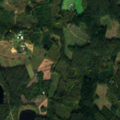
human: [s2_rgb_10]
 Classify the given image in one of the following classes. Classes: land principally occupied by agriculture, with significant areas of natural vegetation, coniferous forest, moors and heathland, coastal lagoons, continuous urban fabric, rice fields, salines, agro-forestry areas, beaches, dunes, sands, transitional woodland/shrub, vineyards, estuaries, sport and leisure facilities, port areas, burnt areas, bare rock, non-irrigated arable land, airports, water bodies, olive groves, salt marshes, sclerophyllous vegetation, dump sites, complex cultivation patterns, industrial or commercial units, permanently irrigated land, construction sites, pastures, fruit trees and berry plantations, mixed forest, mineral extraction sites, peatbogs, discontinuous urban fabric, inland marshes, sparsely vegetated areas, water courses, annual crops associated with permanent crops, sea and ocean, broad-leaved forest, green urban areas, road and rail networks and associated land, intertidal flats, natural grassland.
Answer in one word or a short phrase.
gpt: land principally occupied by agriculture, with significant areas of natural vegetation, coniferous forest, mixed forest